Interaction volume radius: 10 \u00c5
Interaction volume height: 20 \u00c5
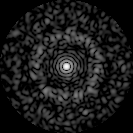
Disorder parameter: 0.8221